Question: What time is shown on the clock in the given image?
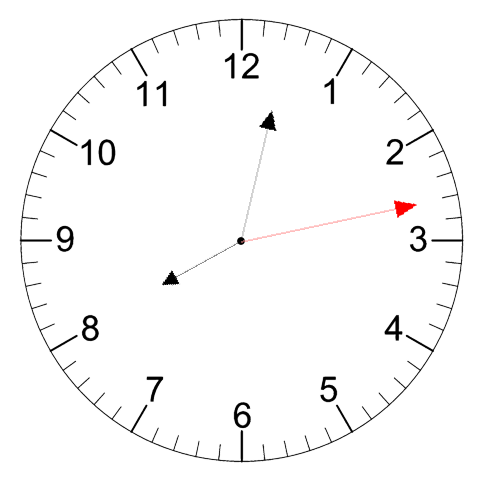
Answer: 08:02:13